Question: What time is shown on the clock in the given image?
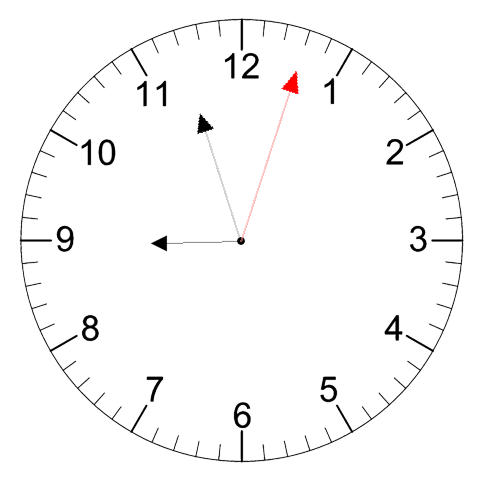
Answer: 08:57:03